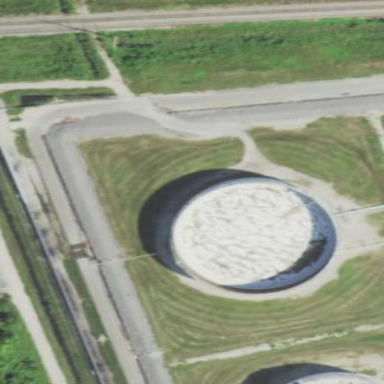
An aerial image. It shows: Storage tank that is man-made.